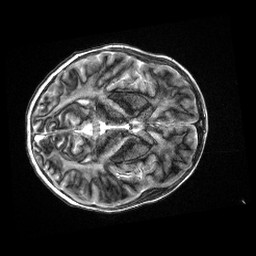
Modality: MP2RAGE
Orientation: axial
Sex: female
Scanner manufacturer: siemens
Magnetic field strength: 3 T
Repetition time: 5 s
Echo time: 0.00355 s